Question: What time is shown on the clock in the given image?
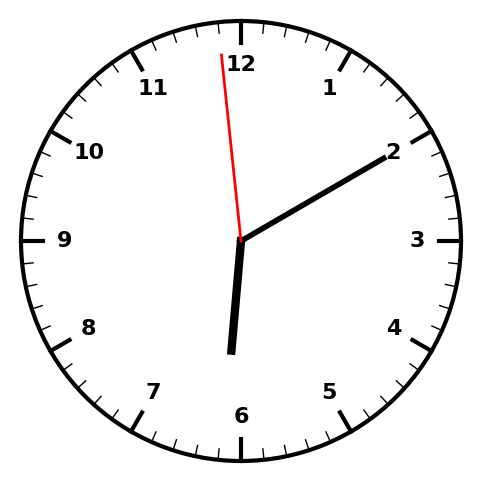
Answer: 06:09:59